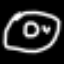
Label: donut